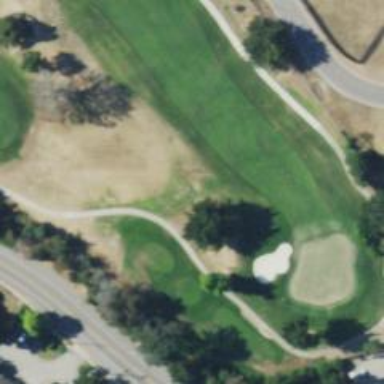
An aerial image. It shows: Path for golf carts.